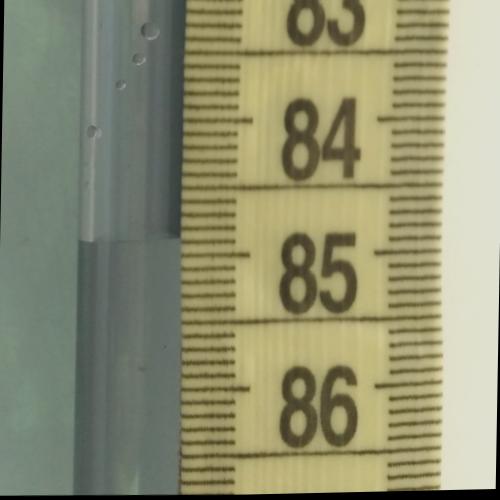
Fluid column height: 84.9 cm